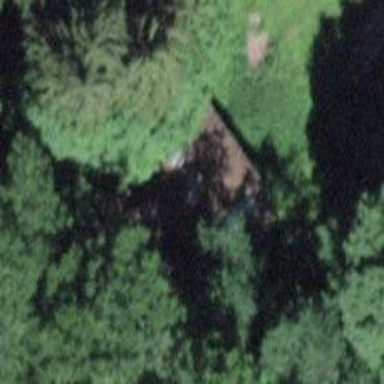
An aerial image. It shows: Rural barn.